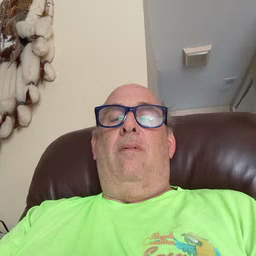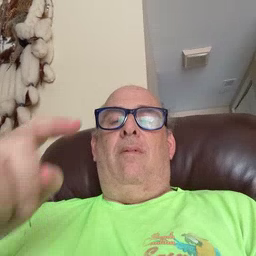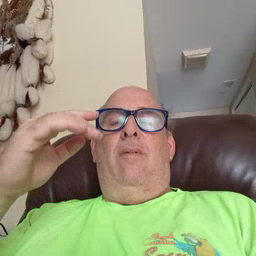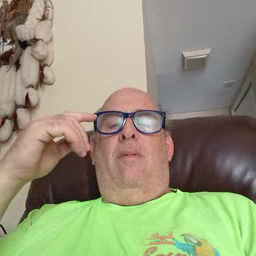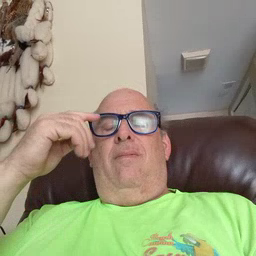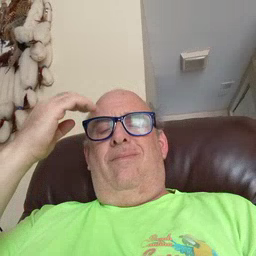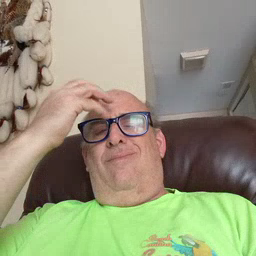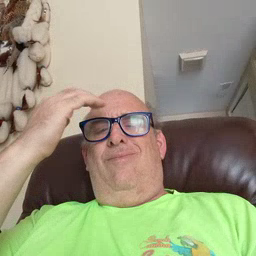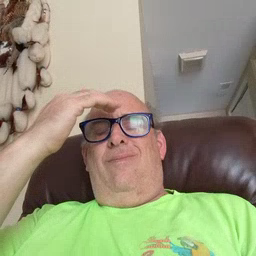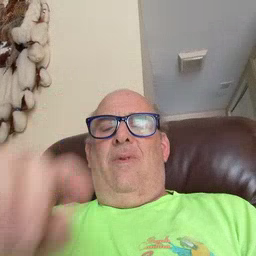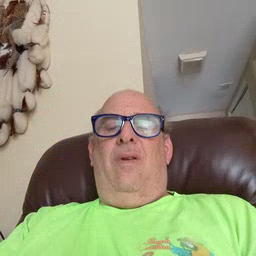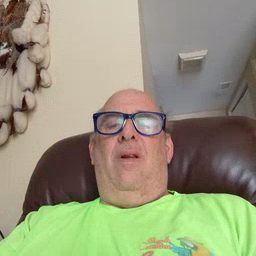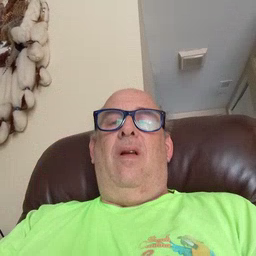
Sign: think